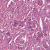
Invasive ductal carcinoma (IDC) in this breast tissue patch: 1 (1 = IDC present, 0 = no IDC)